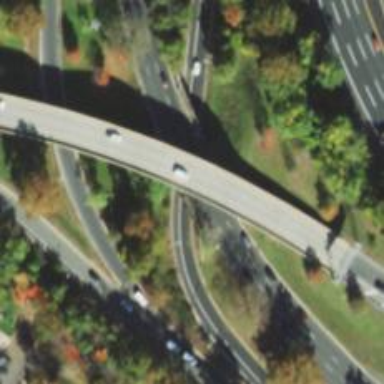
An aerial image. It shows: Bridge over motorway.